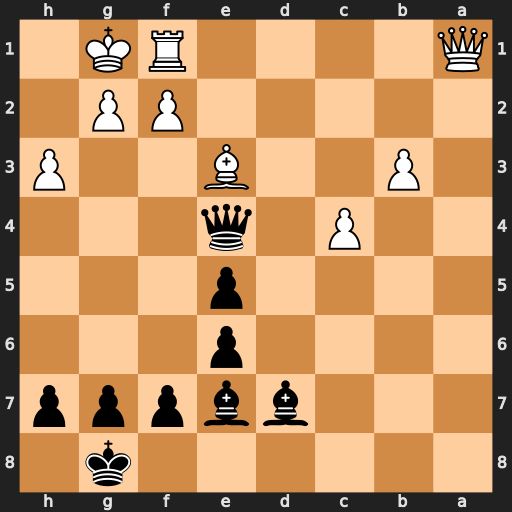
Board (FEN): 6k1/3bbppp/4p3/4p3/2P1q3/1P2B2P/5PP1/Q4RK1
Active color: b
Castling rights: -
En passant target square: -
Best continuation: Bc6 f3 Qxe3+